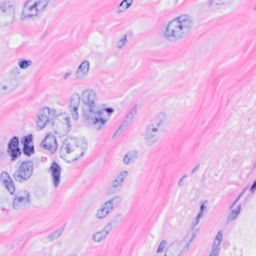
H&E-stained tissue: Breast